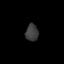
Tissue: skin
Cell type: Fibroblasts
Senescence score: 0.7402
Nuclear area (px): 210
Mean DAPI intensity: 60.195